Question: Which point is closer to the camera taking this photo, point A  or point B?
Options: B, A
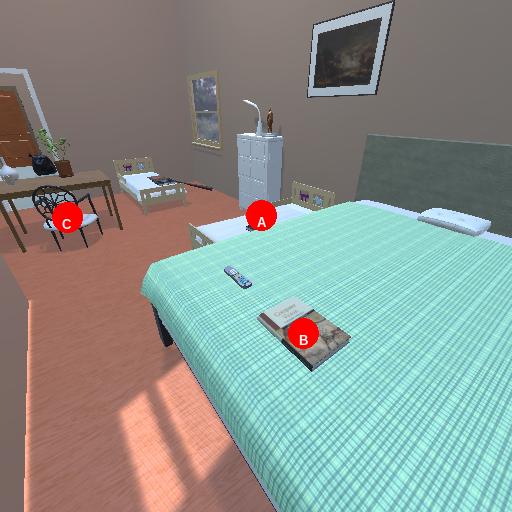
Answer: B